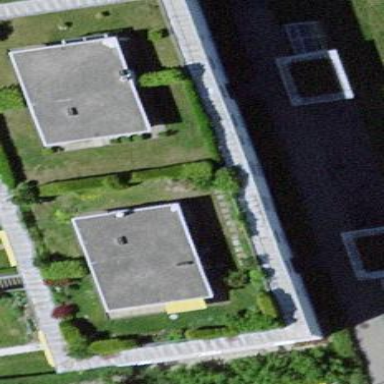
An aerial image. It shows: Image showing building with apartments.